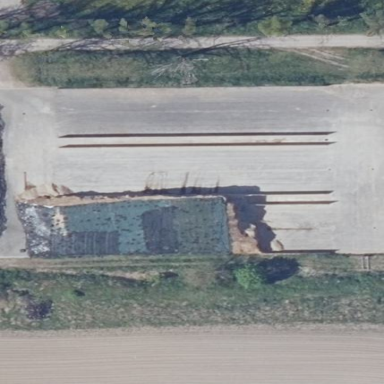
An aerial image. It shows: Bunker silo.